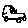
Label: car